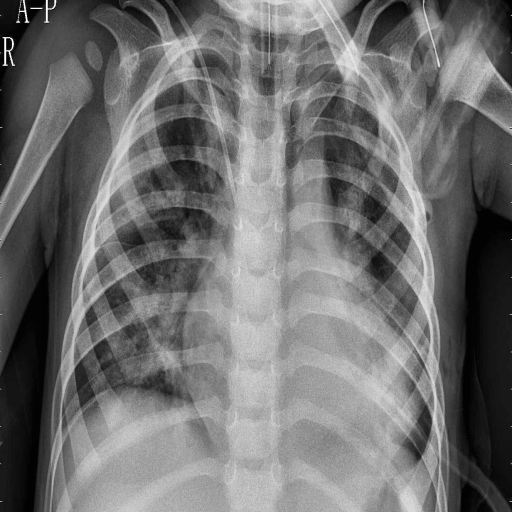
Finding: PNEUMONIA